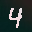
Label: 4